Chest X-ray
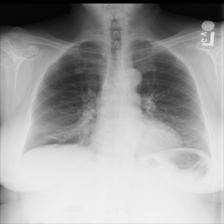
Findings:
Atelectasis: positive
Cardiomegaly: negative
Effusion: negative
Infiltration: negative
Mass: negative
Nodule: negative
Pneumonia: negative
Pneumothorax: negative
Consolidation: negative
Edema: negative
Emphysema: negative
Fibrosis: negative
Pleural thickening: negative
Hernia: negative